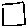
Label: square